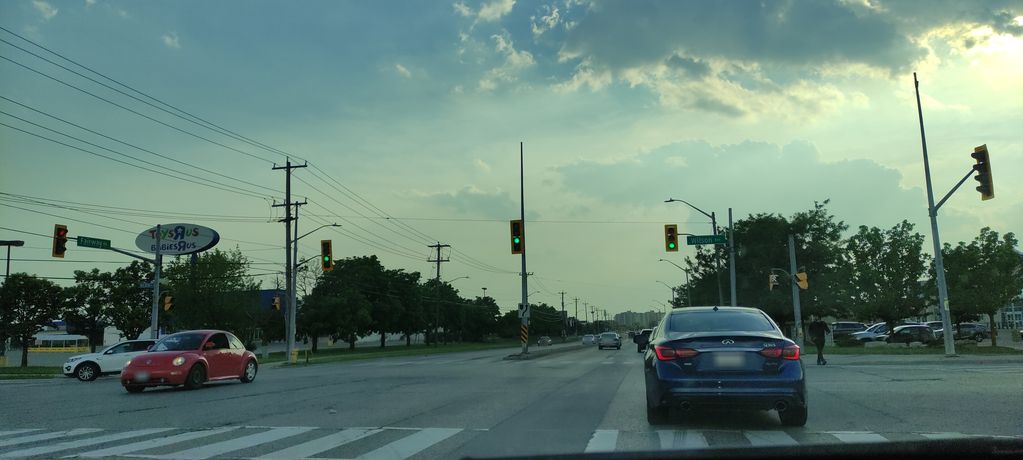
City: kitchener-waterloo